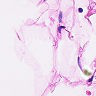
Metastatic tissue present: no